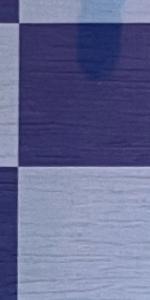
Label: Empty